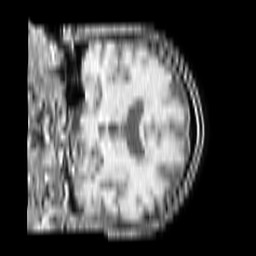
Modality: T1w
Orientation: coronal
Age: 82
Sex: male
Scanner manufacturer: philips
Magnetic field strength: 1.5 T
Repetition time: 0.1767 s
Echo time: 0.001808 s